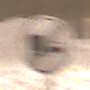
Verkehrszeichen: EndeUeberholverbotKraftfahrzeuge
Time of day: Night
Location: Outdoor (Urban)
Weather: Overcast
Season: Winter
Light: Artificial